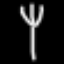
Label: fork